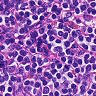
Metastatic tissue present: no